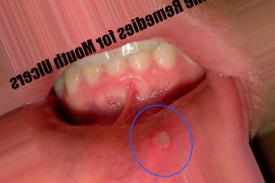
Condition: Mouth Ulcer